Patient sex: M
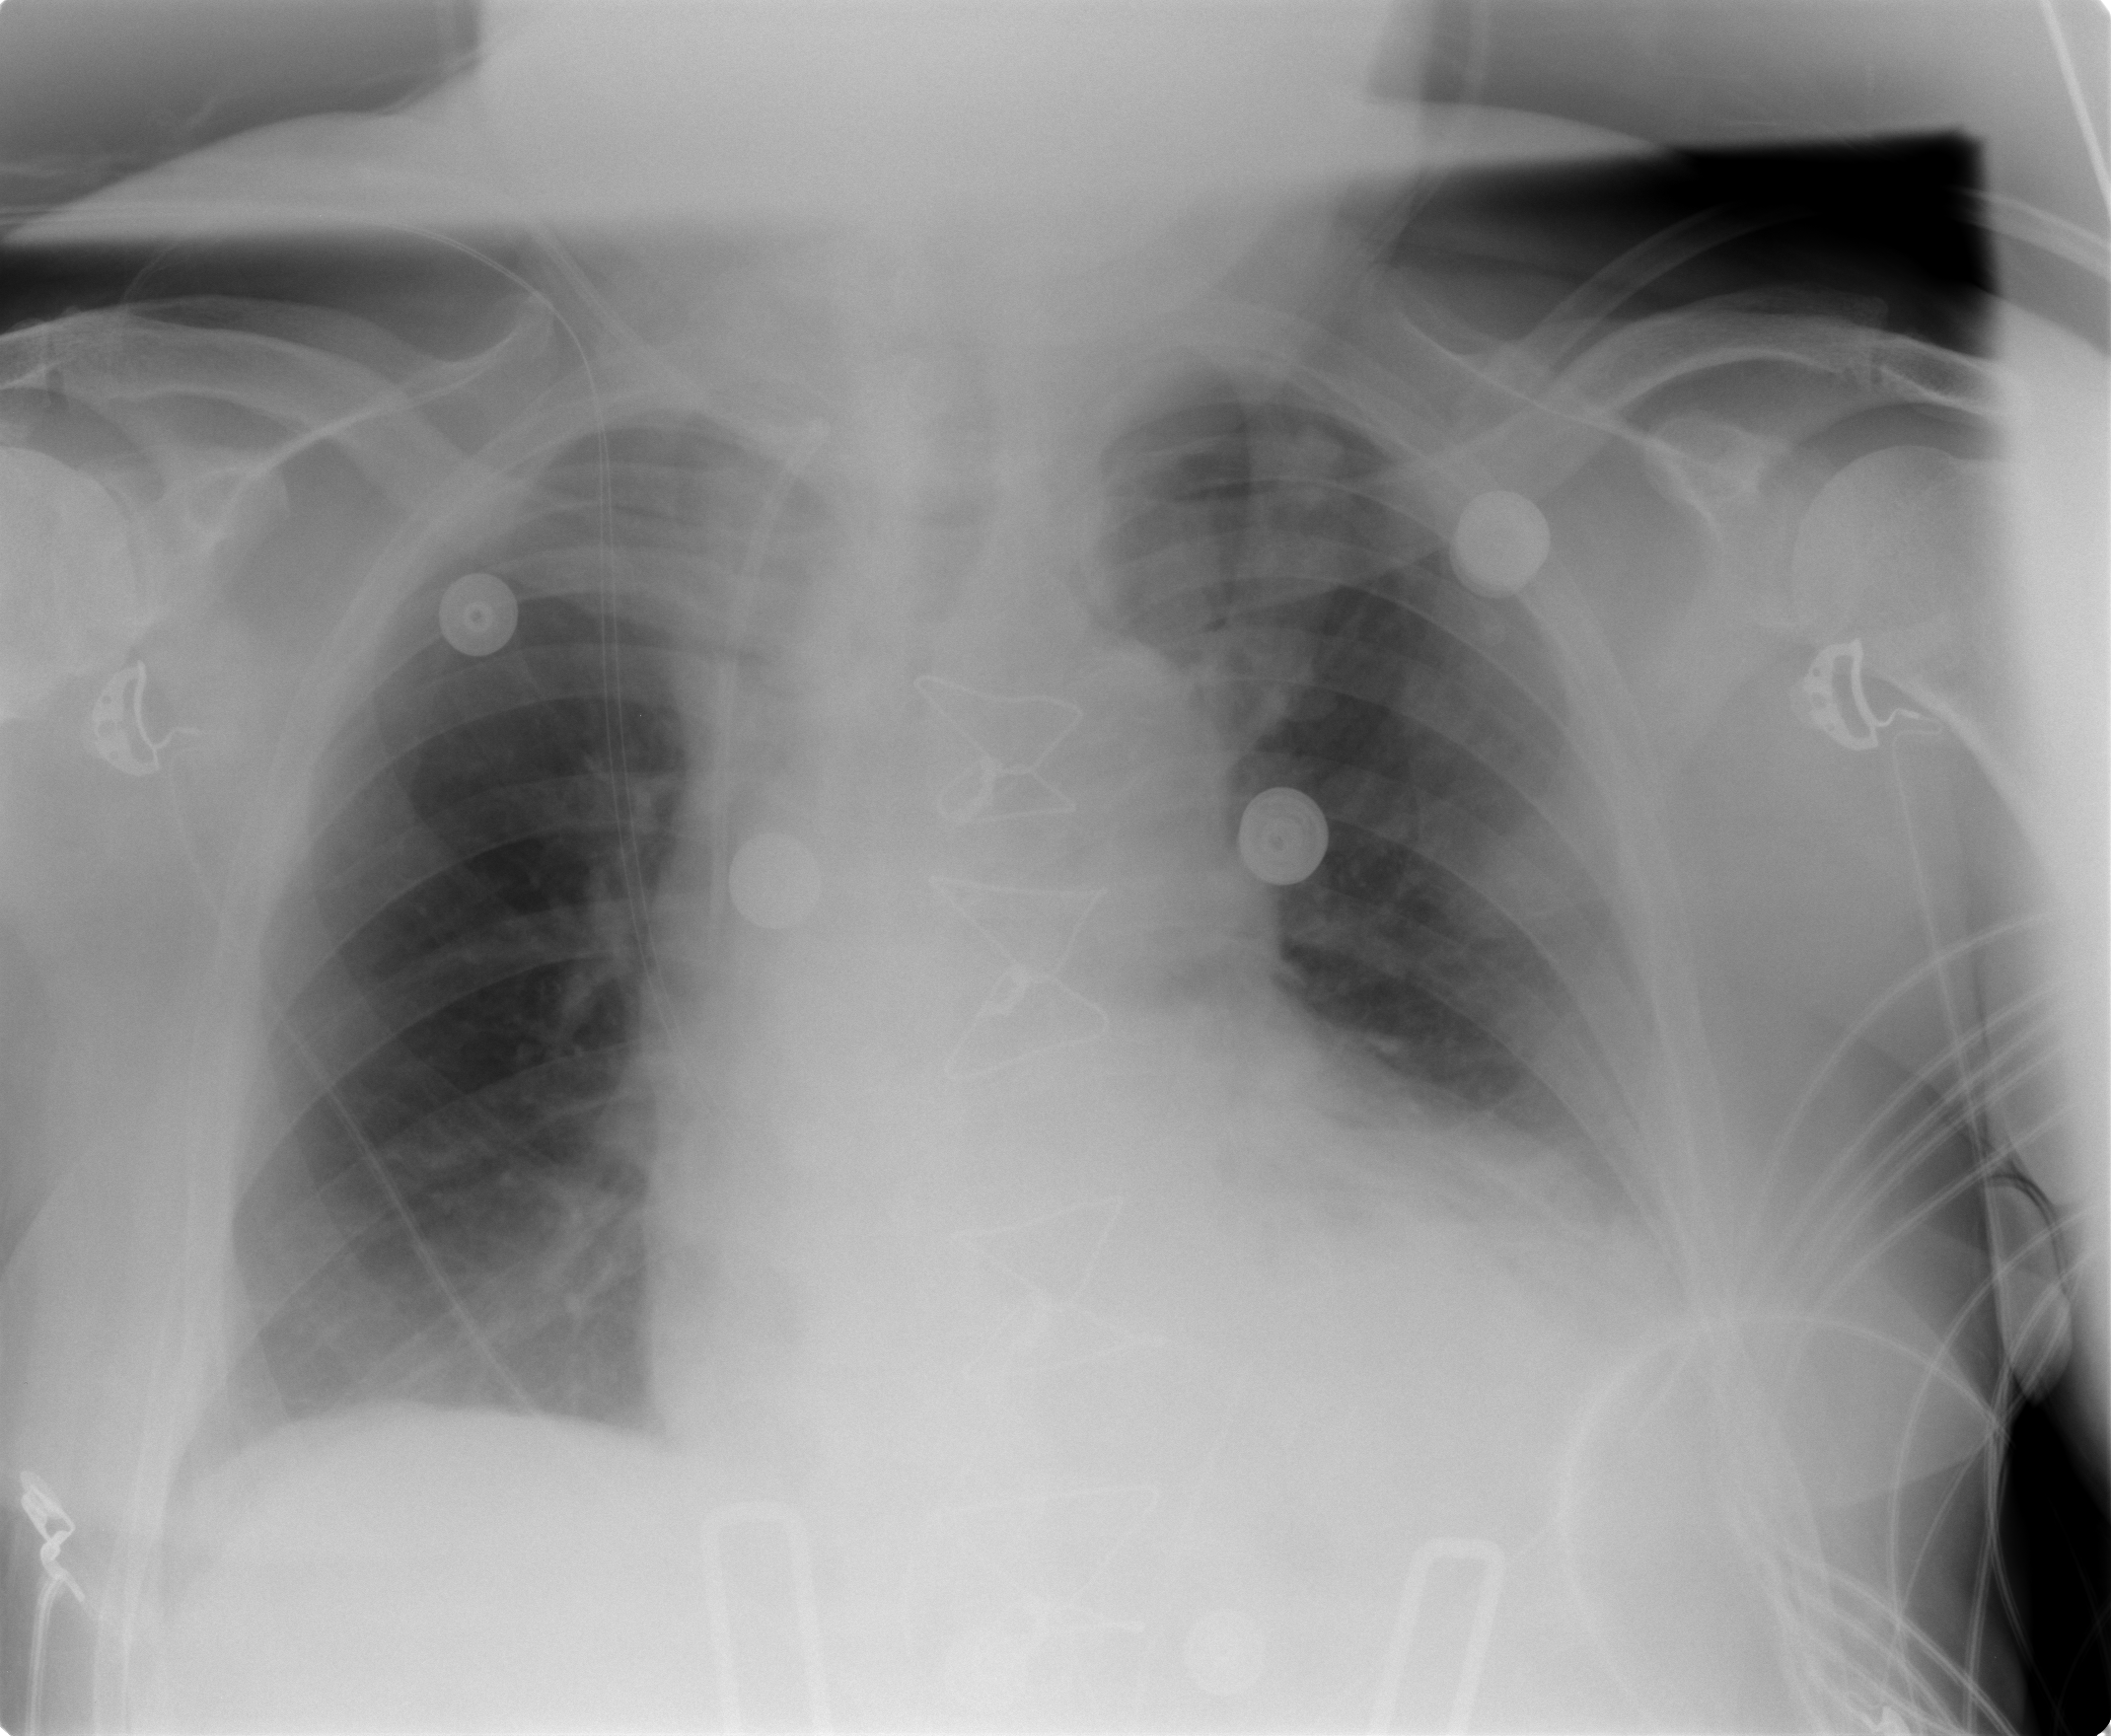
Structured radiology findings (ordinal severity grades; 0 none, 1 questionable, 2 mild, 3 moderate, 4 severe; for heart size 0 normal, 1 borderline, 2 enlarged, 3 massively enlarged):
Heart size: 2
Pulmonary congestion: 2
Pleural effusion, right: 1
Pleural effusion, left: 2
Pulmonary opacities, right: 0
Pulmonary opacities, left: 0
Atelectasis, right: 2
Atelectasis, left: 2